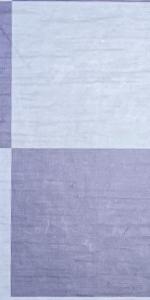
Label: Empty